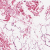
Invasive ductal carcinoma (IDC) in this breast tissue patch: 0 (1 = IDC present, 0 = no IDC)